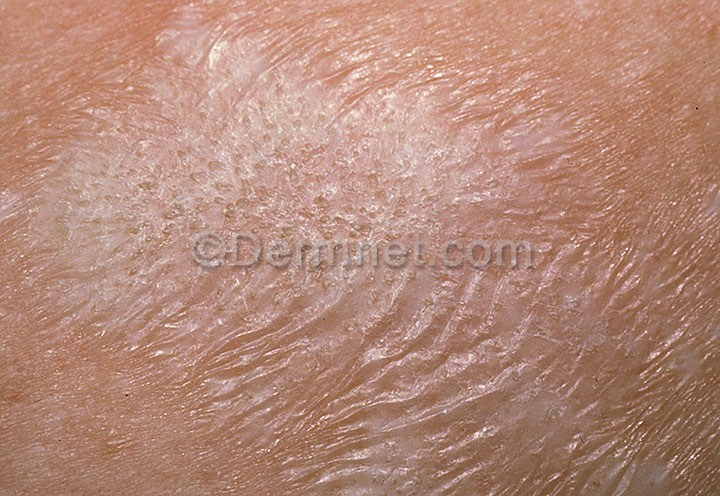
Disease: Psoriasis pictures Lichen Planus and related diseases